Field crop: maize
Growth stage: 2
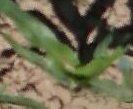
Species: maize